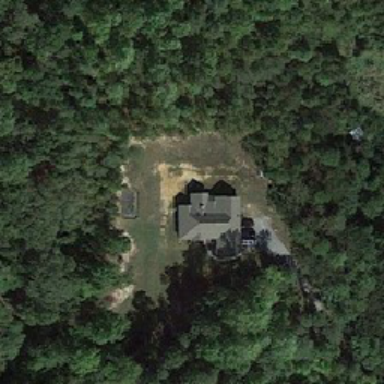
House with bright brown land .